Field crop: maize
Growth stage: 1
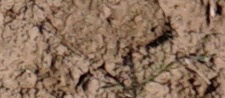
Species: lolium